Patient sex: M
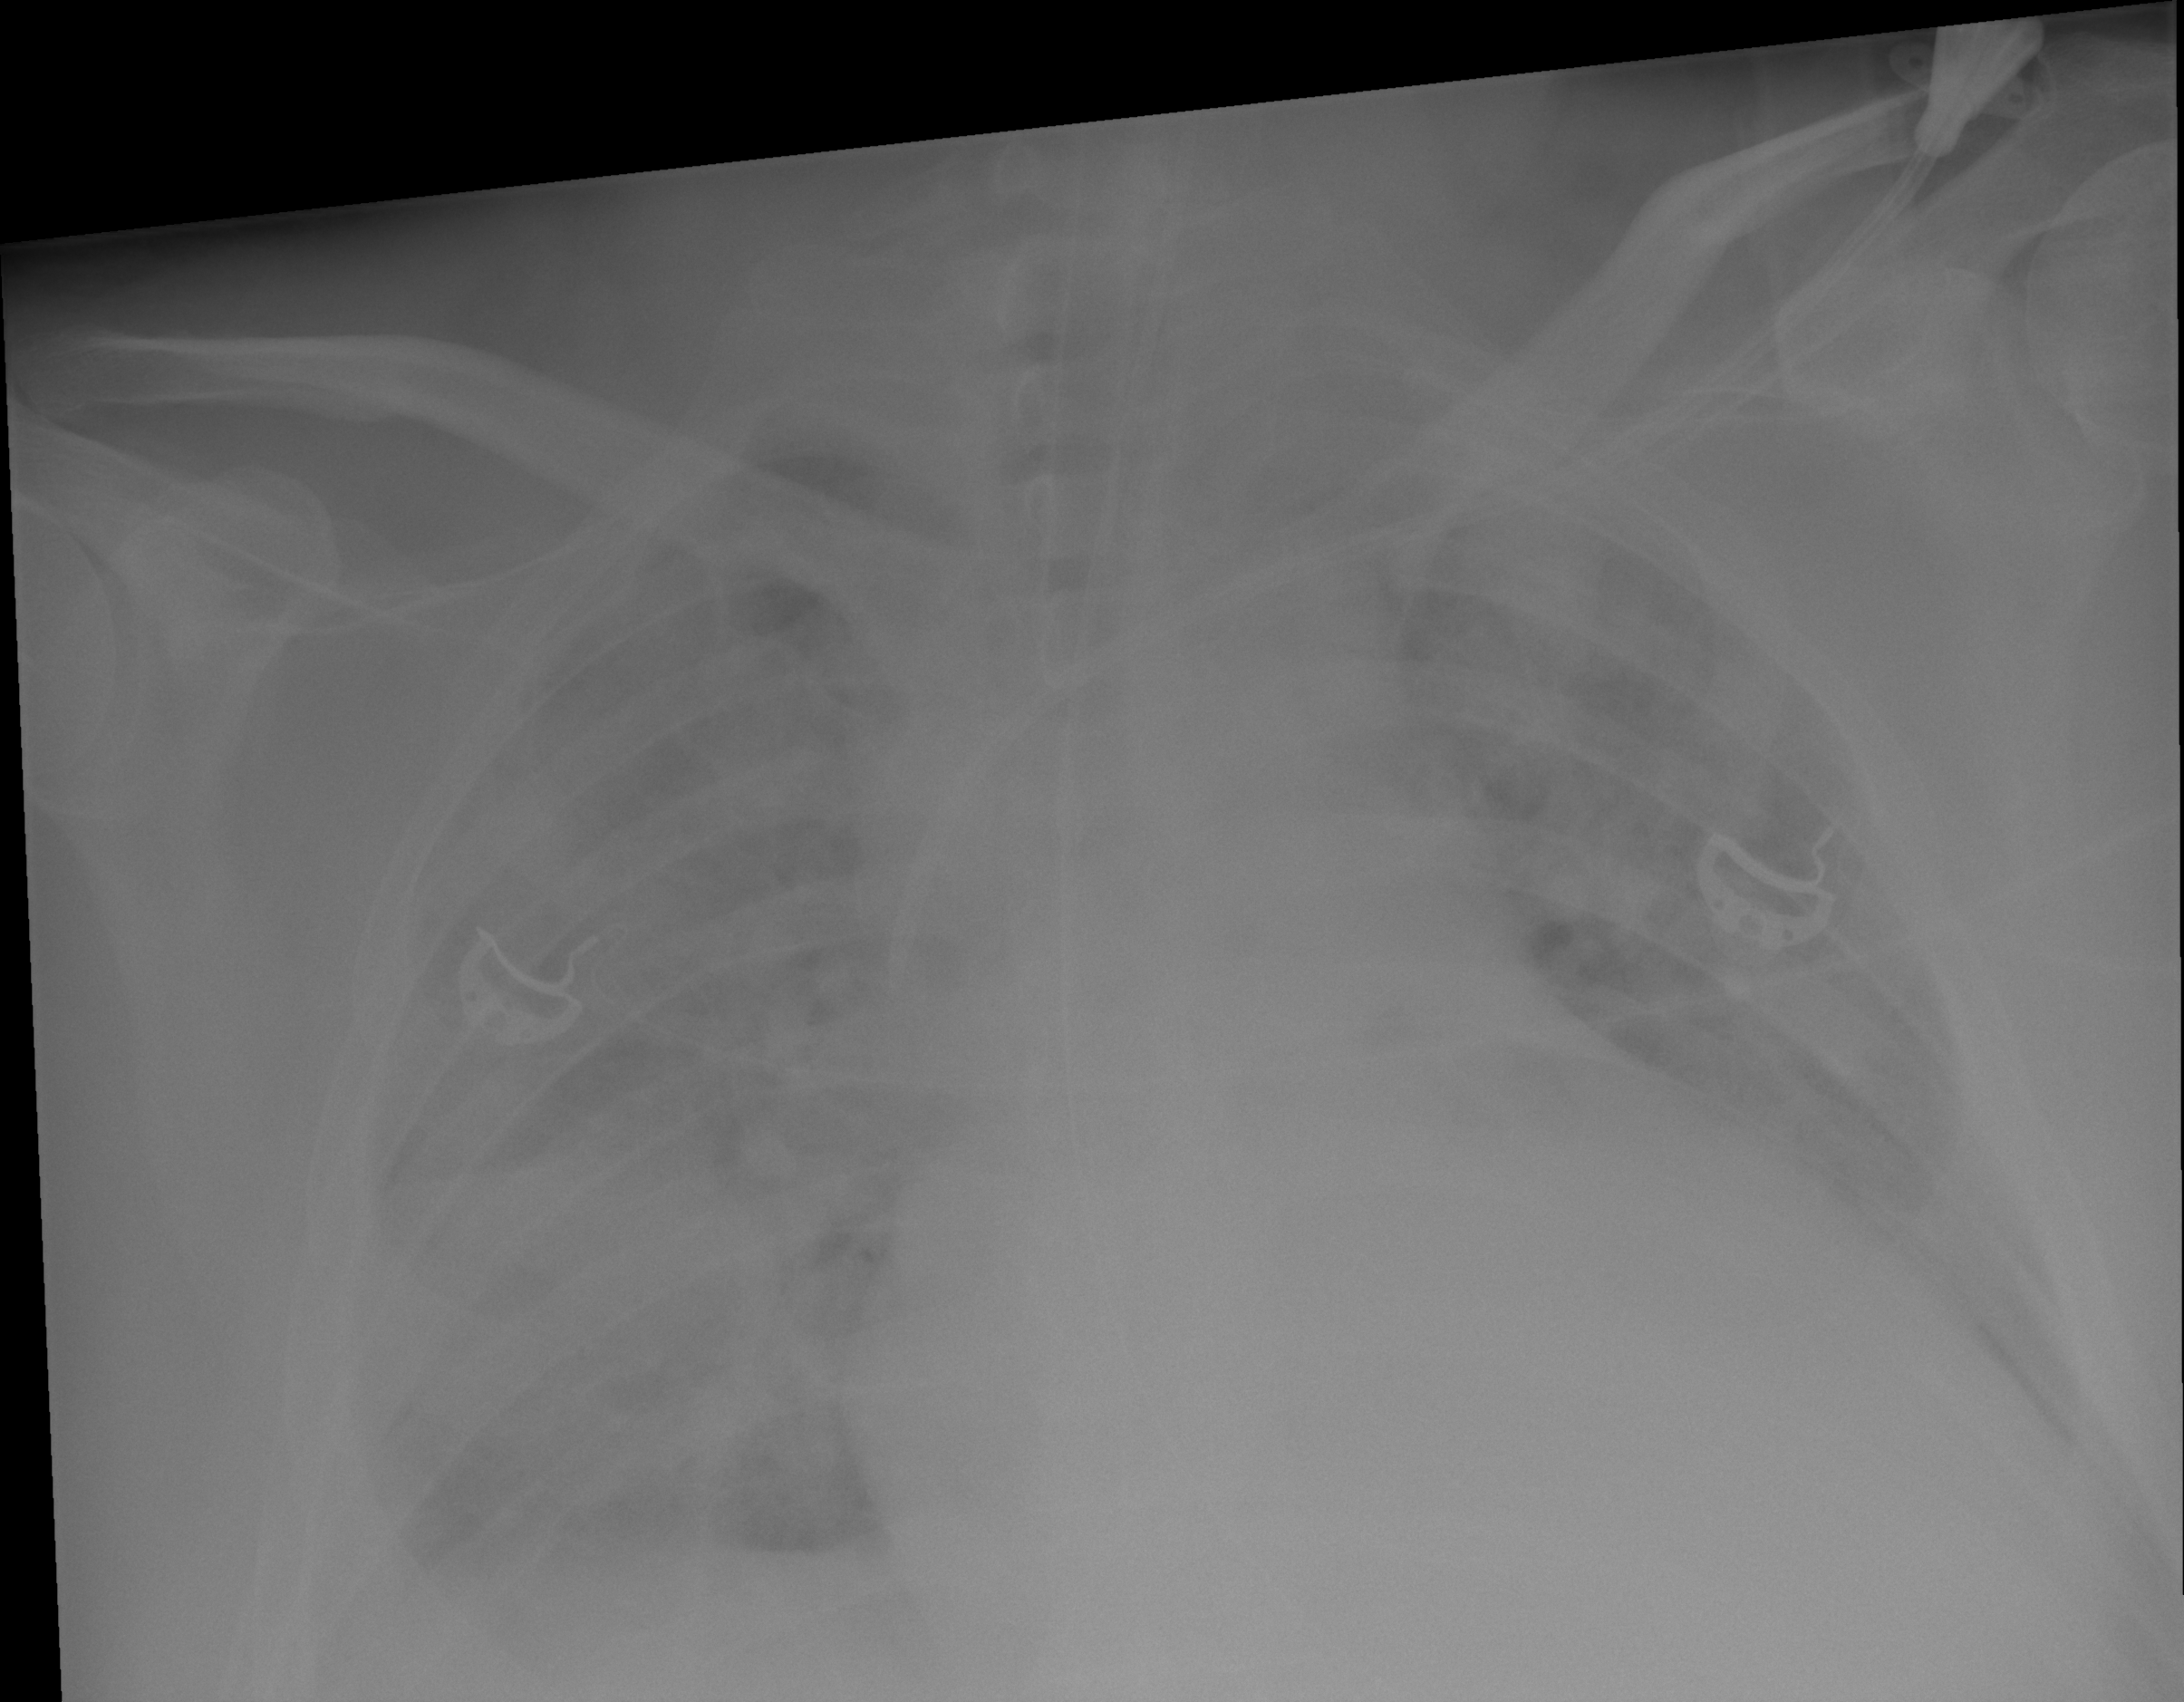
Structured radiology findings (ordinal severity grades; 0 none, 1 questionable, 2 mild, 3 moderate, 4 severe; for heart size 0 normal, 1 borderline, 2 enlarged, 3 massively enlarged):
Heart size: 2
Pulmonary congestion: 3
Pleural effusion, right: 3
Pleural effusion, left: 2
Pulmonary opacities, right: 2
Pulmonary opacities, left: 2
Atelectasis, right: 3
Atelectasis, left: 3